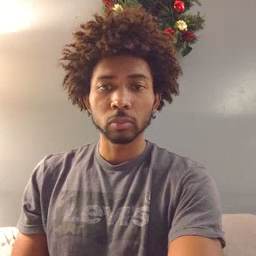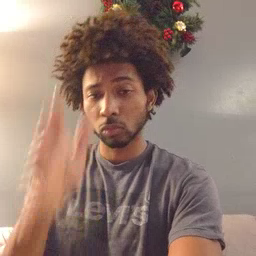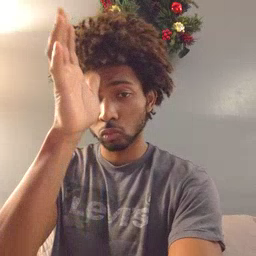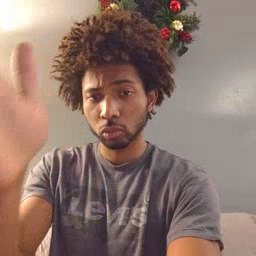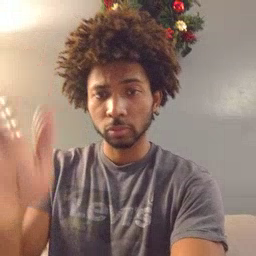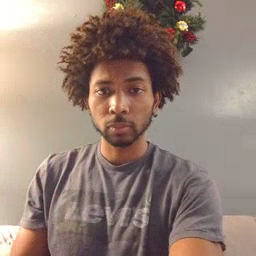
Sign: grandpa